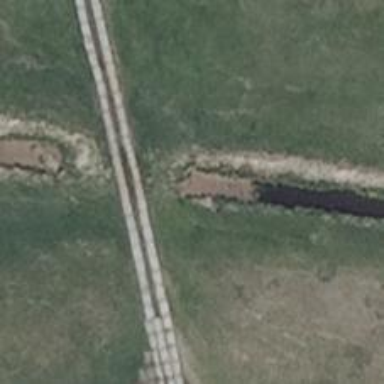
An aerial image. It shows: Culvert tunnel.